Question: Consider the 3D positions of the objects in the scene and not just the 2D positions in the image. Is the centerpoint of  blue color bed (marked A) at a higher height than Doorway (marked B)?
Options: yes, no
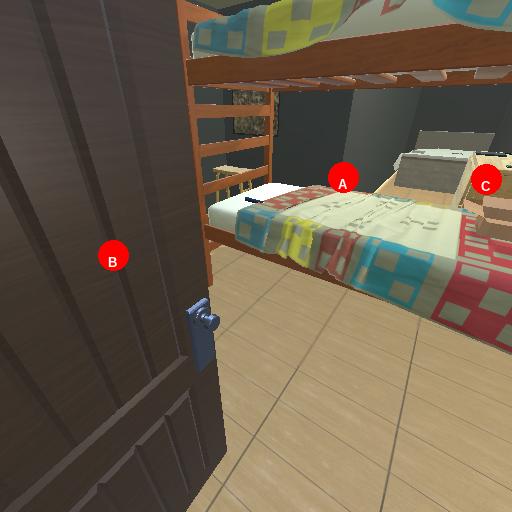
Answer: yes